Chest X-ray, PA view. Patient: 48 years old, sex F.
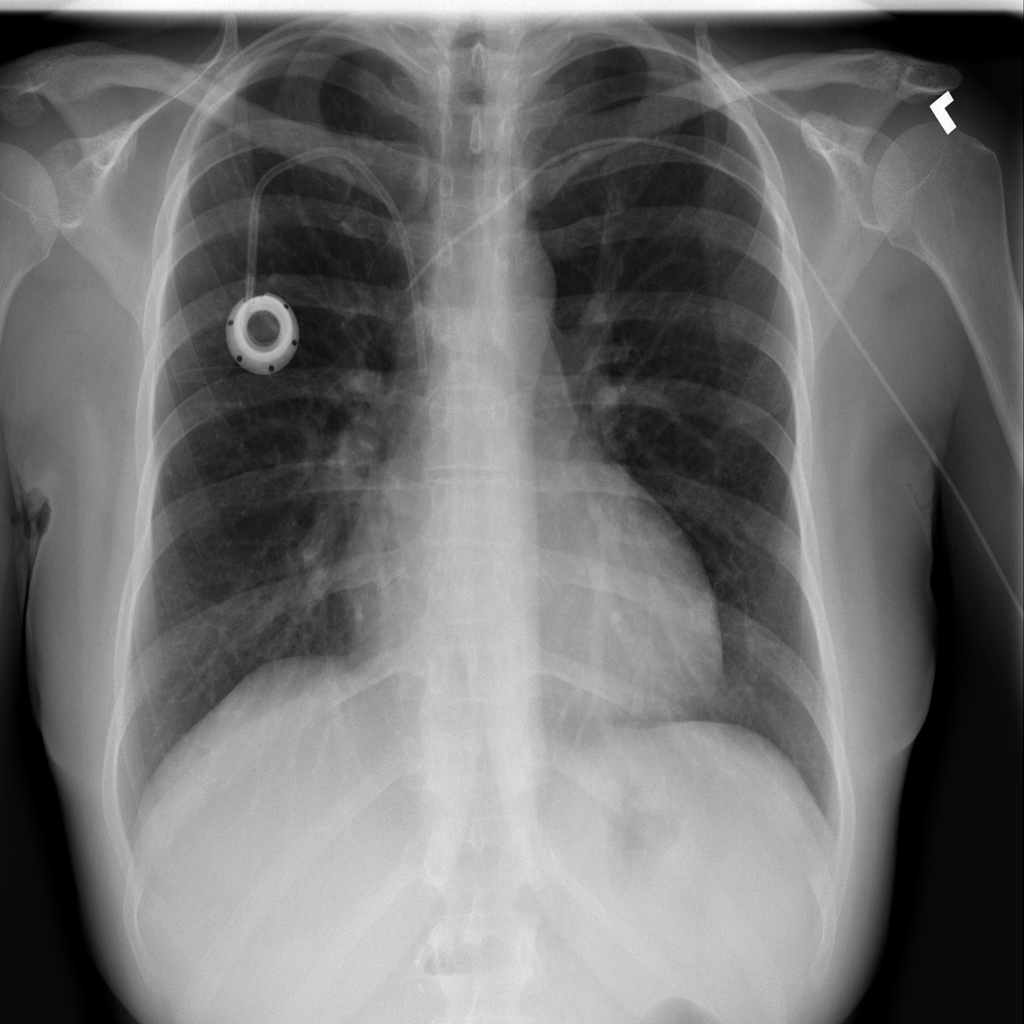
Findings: No Finding